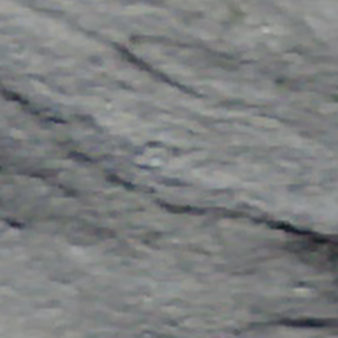
Label: other